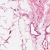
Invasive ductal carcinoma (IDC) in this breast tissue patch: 0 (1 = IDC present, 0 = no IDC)